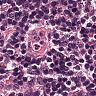
Metastatic tissue present: no